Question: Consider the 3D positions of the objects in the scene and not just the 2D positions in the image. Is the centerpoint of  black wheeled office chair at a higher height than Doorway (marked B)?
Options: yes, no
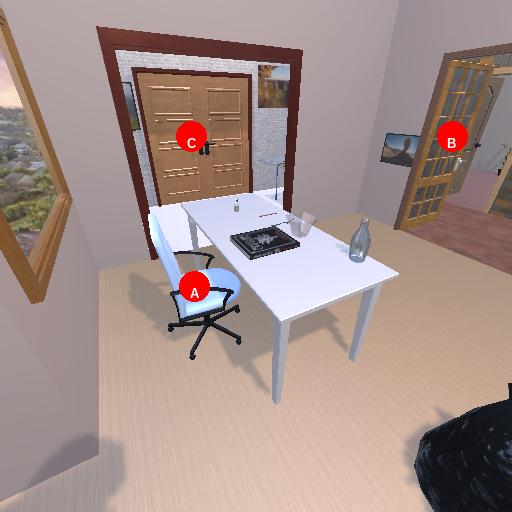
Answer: yes